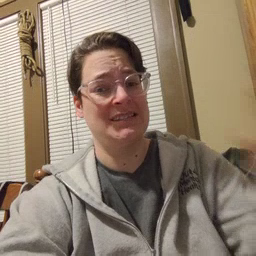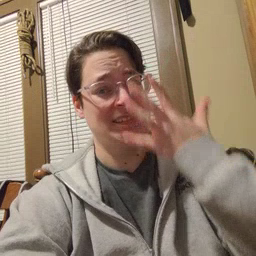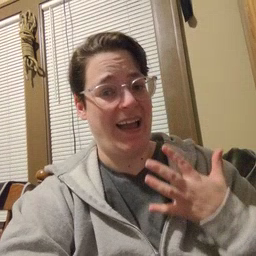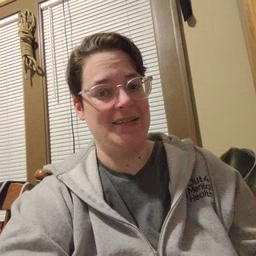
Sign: sad